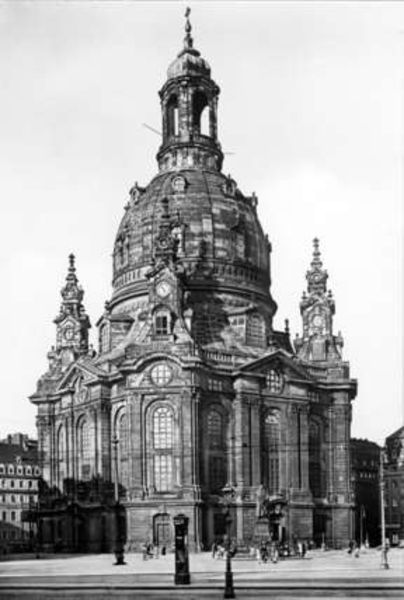
Titel: Frauenkirche
Künstler: Georg Bähr
Standort: Dresden
Institution: Frauenkirche
Schlagwörter: schatten, weiß, menschen, stadt, fenster, frau, grau, laterne, pfeiler, schmuck, schwarz, strasse, säule, säulen, dach, gebäude, haus, wand, architektur, barock, sockel, stein, häuser, kirche, spitzen, kirchturmspitze, pferd, rund, turm, turmspitze, ansicht, fassade, passanten, giebel, platz, pilaster, figuren, rundbogen, kuppel, treppe, uhr, stufen, foto, fotografie, photographie, berlin, glockenturm, kreuz, türmchen, türme, dom, schwarzweiss, bahnhof, schimmel, kathedrale, original, photo, portal, dresden, aufnahme, sakralbau, osten, august, kirchturmuhr, gebälk, frauenkirche, bauwerk, bauplastik, zentralbau, polygon, sockelzone, rundbau, tambour, uhren, kirchenfenster, sacre couer, kupel, bombenangriff, kreuzkirche, sachsen, weltkrieg, august der starke, bahnhofe, domspitze, kathedraale, kirchturmspitz, rundkuppel, verhältnis, vorkrieg, zweiter weltkrieg, aufen, bähr, üitzen